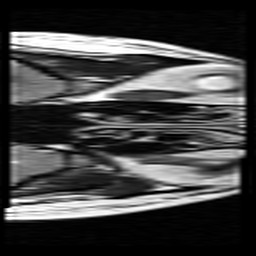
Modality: T2w
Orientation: axial
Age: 24
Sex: female
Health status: ill
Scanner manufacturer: siemens
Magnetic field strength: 3 T
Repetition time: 5 s
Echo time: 0.085 s